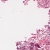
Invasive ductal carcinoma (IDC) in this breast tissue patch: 1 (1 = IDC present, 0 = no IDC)